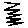
Label: zigzag